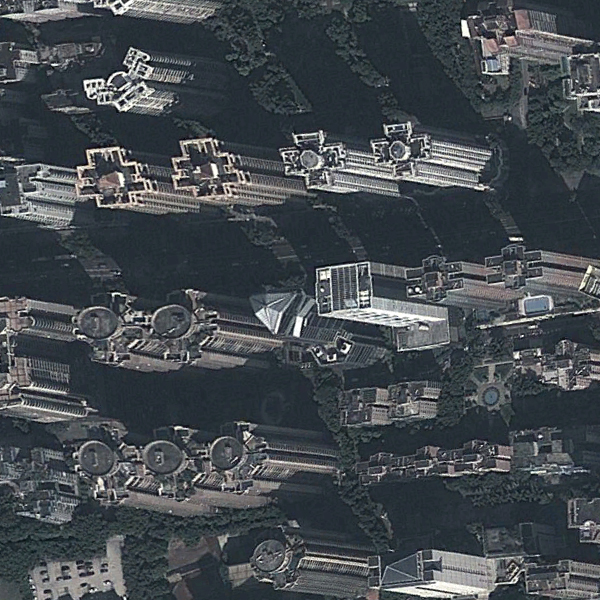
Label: Commercial